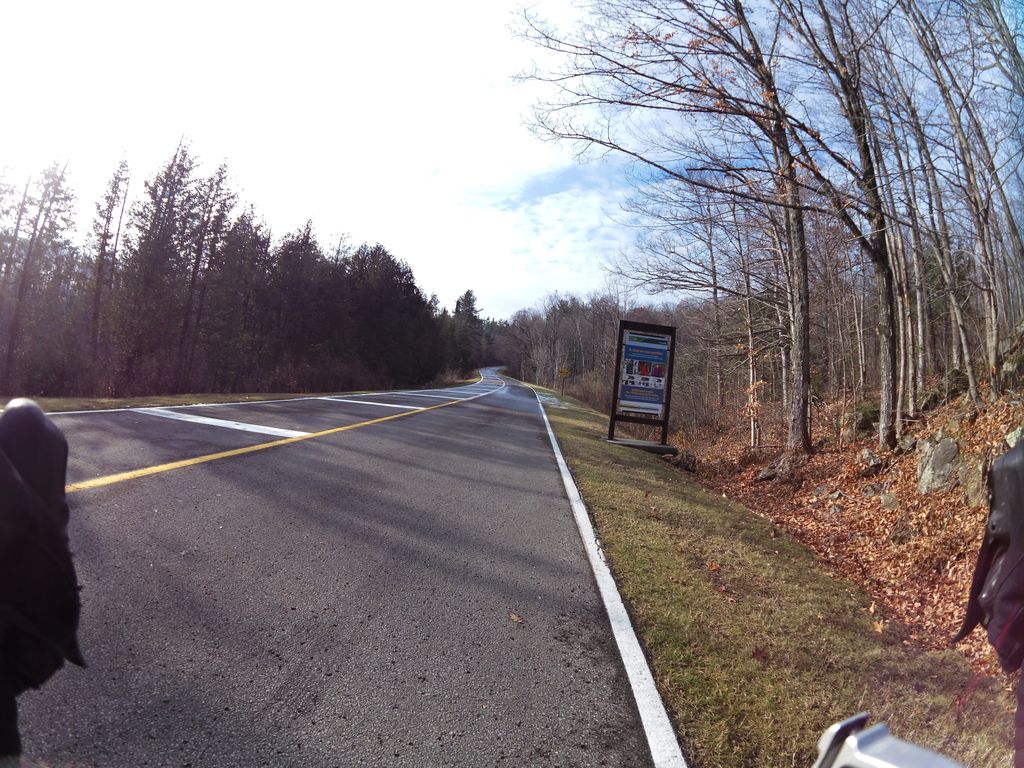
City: ottawa-gatineau